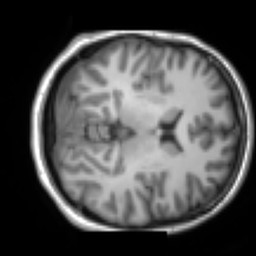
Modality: T1w
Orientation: axial